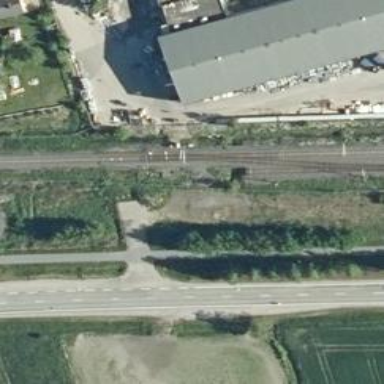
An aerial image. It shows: Railway track with continuous electrified contact line.